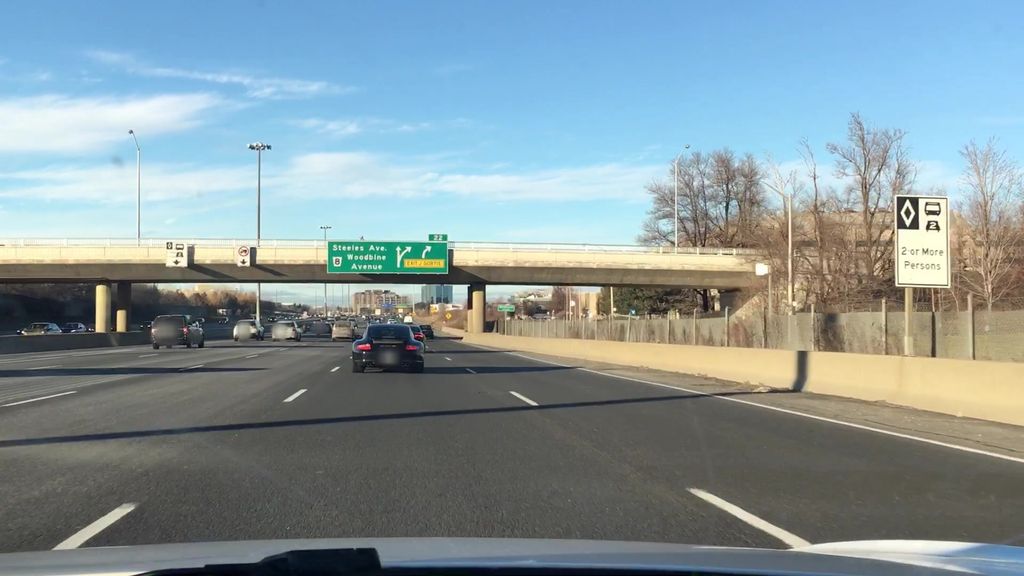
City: toronto